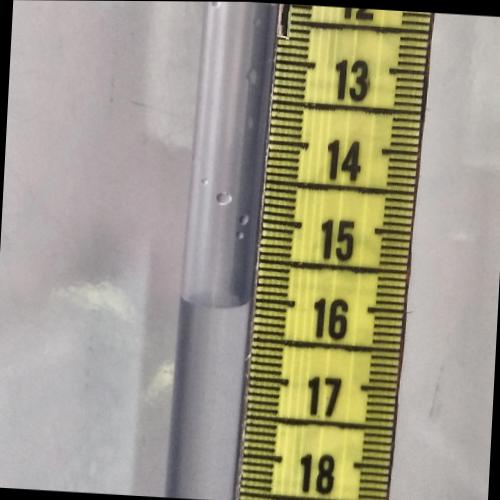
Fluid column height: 16.1 cm